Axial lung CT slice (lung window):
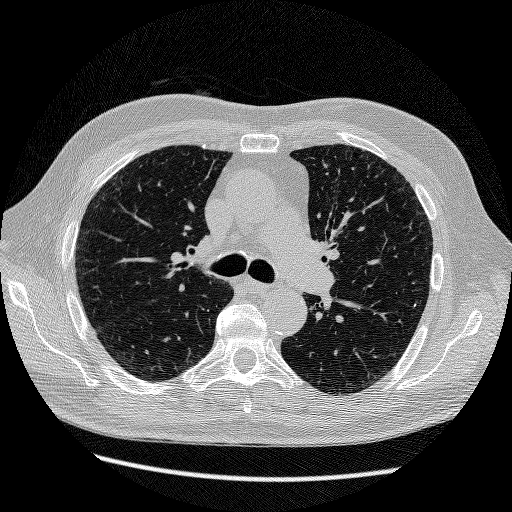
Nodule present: no